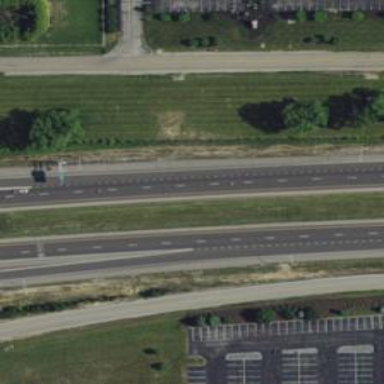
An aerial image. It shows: Motorway junction.